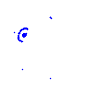
Particle: kaon